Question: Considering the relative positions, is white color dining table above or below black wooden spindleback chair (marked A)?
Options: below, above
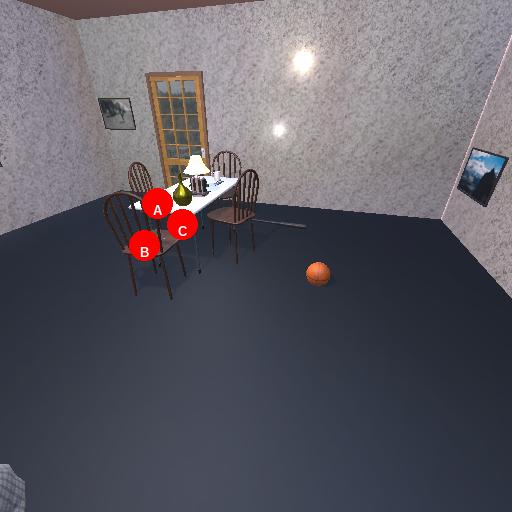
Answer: below